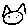
Label: cat